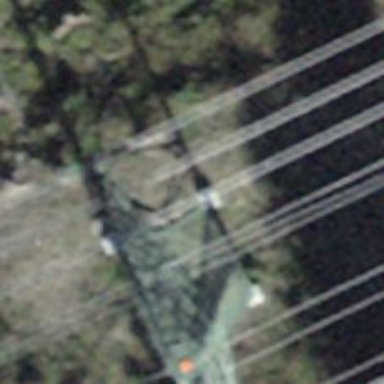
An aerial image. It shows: Lattice structure tower used for power distribution.